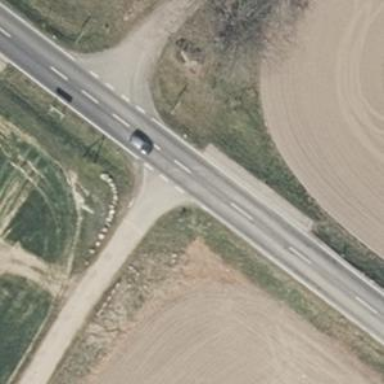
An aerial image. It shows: Asphalt road classified as primary highway.